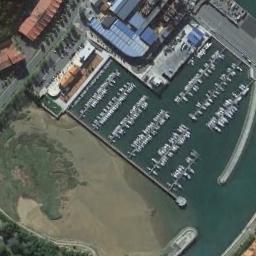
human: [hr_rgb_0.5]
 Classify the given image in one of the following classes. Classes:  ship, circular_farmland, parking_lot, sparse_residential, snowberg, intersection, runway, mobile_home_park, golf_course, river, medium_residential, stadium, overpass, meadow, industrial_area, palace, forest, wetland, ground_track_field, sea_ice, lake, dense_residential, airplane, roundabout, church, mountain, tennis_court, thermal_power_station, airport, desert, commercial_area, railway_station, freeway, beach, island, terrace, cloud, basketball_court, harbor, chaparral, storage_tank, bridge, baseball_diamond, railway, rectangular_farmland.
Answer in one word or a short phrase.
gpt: harbor